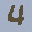
Label: 4